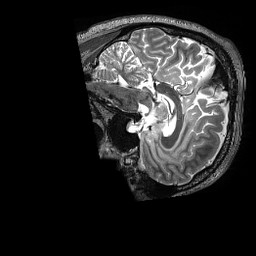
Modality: T2w
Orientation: sagittal
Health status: healthy
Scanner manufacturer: siemens
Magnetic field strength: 3 T
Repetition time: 3.2 s
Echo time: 0.565 s